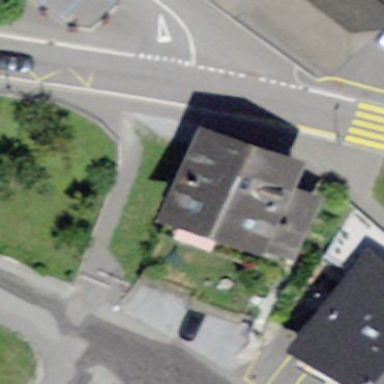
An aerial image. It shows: Simple and straightforward house.